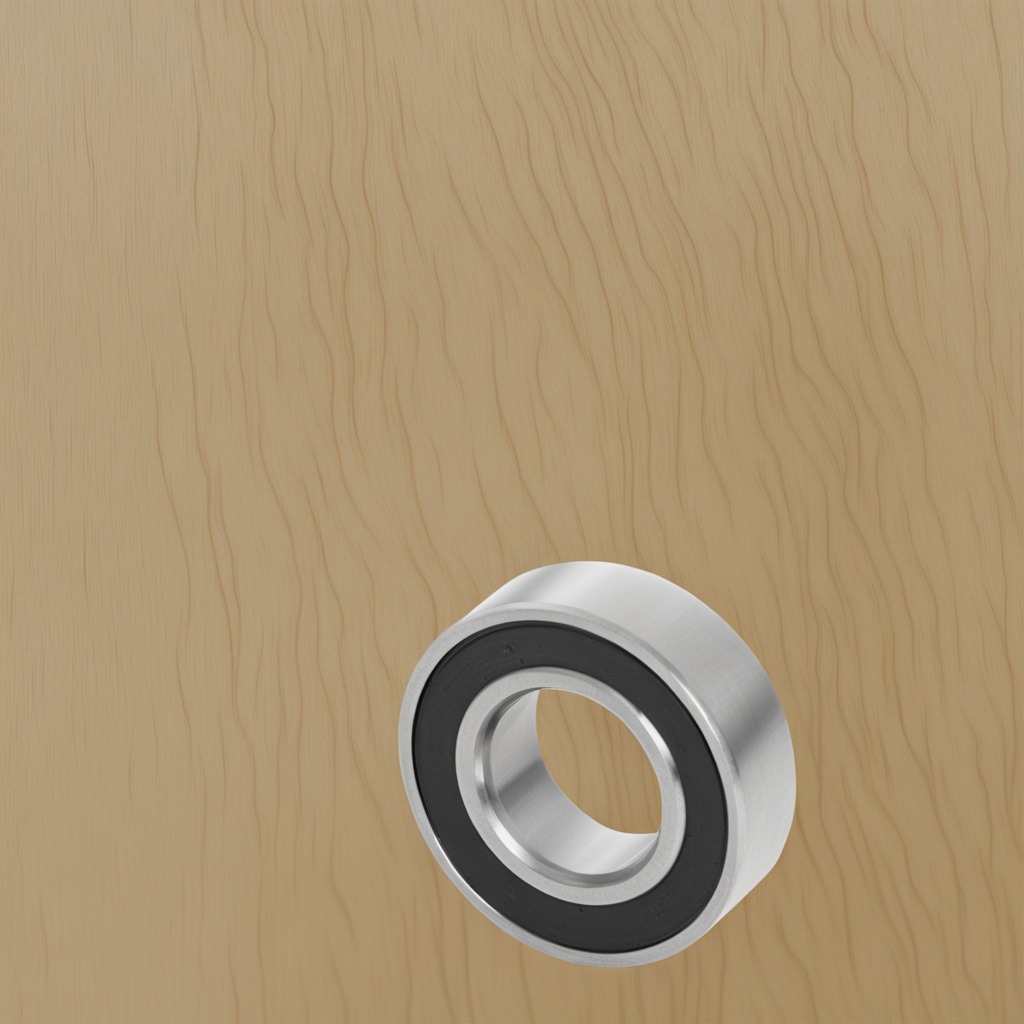
A metal ball bearing is lying on the plywood surface.